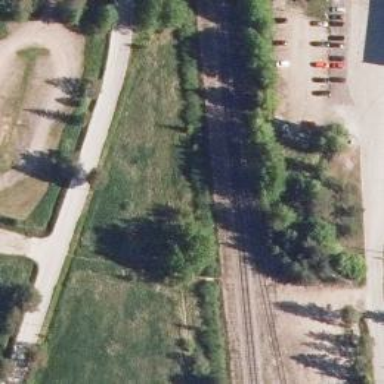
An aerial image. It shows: Railway track of B1 class.